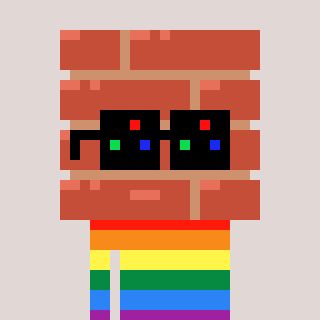
a pixel art character with square black sunglasses, a wall-shaped head and a green-colored body on a warm background